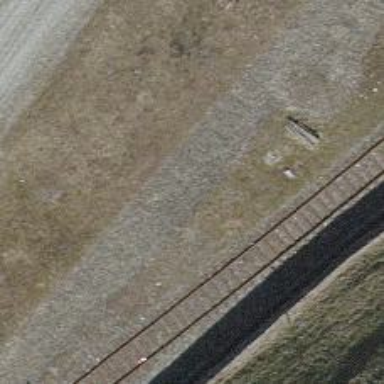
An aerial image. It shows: Disused railway yard with one track.